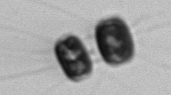
Label: Thalassiosira